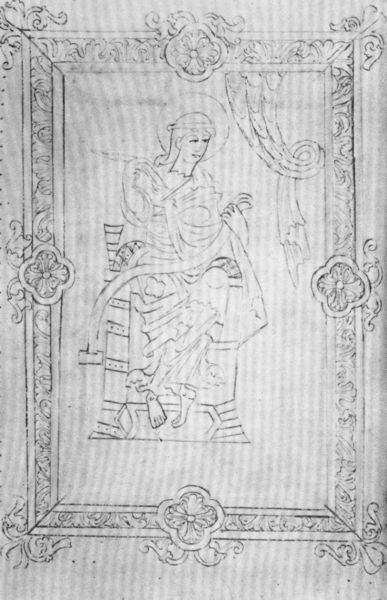
Titel: Evangeliar
Institution: Oxford, Wadham College
Schlagwörter: hand, bar, frau, schwarz, skizze, weiss, zeichnung, tuch, rahmen, kirche, haare, foto, buch, fuss, blumenmuster, schwarzweiß, bleistift, christus, jesus, heiliger, museum, maria, gchristus